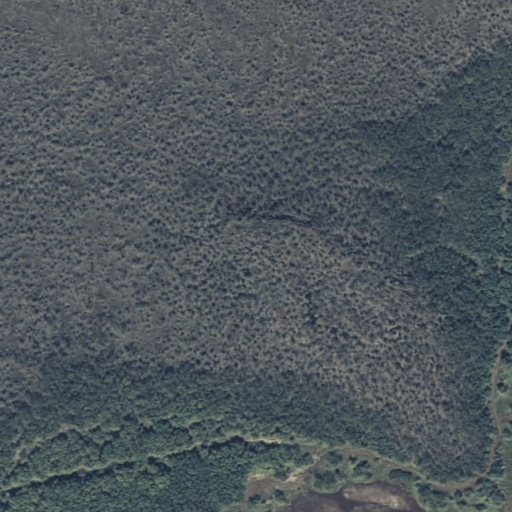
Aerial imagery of mountain in Hawaii named Pu‘u‘īloli containing only unknown